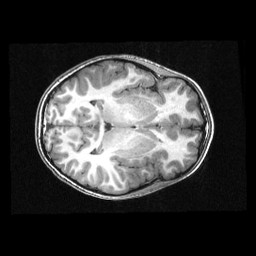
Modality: T1w
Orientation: axial
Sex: male